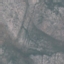
Land use / land cover class: HerbaceousVegetation